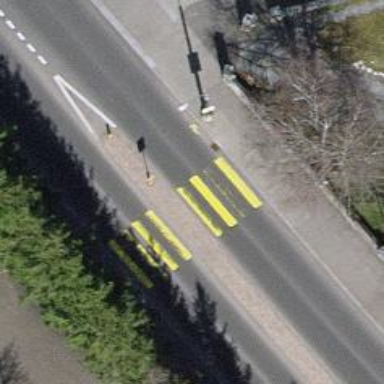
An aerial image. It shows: Zebra crossing on the road.